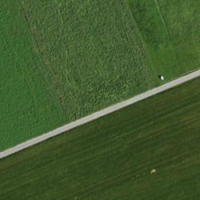
EUNIS habitat code: 52
Species observed at this site:
Bromus hordeaceus
Medicago sativa